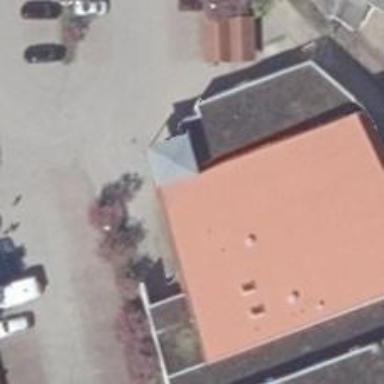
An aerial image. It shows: Bakery.